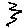
Label: zigzag